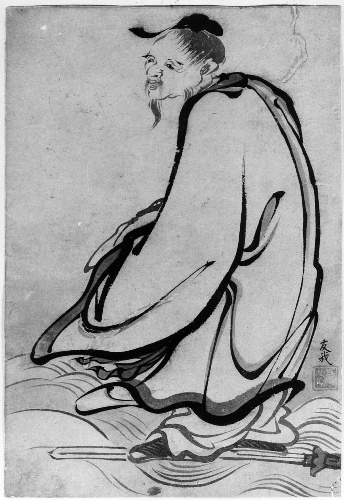
Artist: Katsushika Hokusai
Artist bio: Japanese, Tokyo (Edo) 1760–1849 Tokyo (Edo)
Date: 18th–19th century
Object type: Drawing
Classification: Paintings
Medium: Ink on paper
Culture: Japan
Period: Edo period (1615–1868)
Dimensions: 10 3/4 x 7 1/8 in. (27.3 x 18.1 cm)
Department: Asian Art
Credit line: Gift of Annette Young, in memory of her brother, Innis Young, 1956
Accession year: 1956
Repository: Metropolitan Museum of Art, New York, NY
Tags: Men